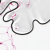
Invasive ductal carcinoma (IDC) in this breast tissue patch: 0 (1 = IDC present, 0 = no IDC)